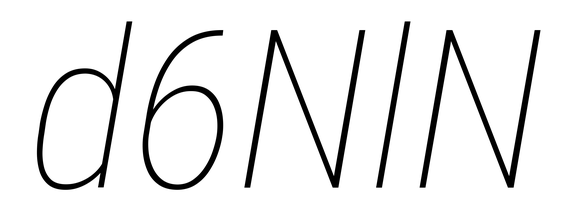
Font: Roboto-Italic_Condensed_Thin_Italic